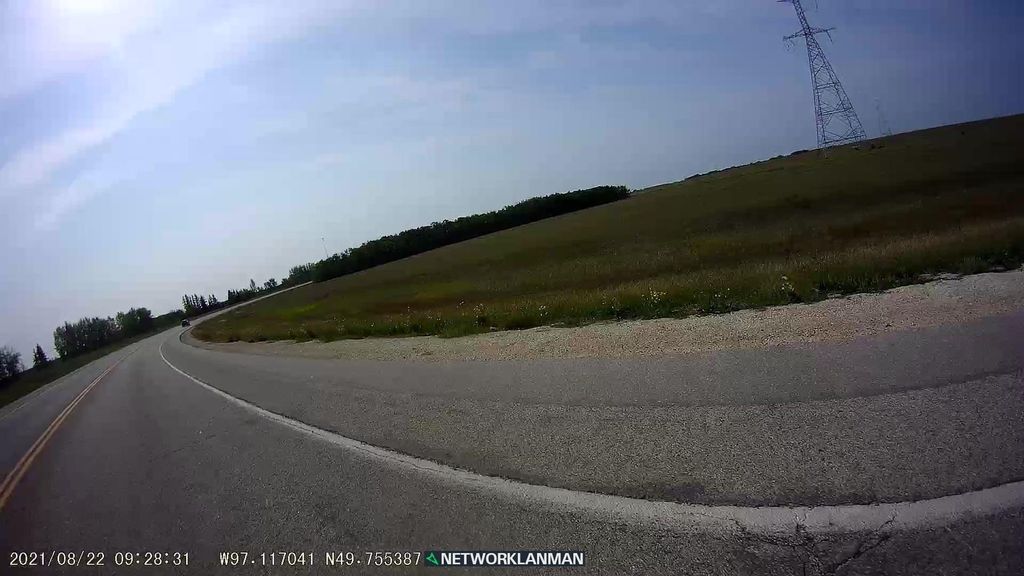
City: winnipeg